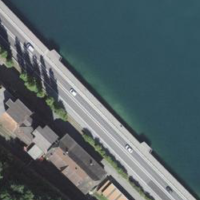
EUNIS habitat code: 14
Species observed at this site:
Milvus milvus
Pica pica
Podiceps cristatus
Anas platyrhynchos
Mergus merganser